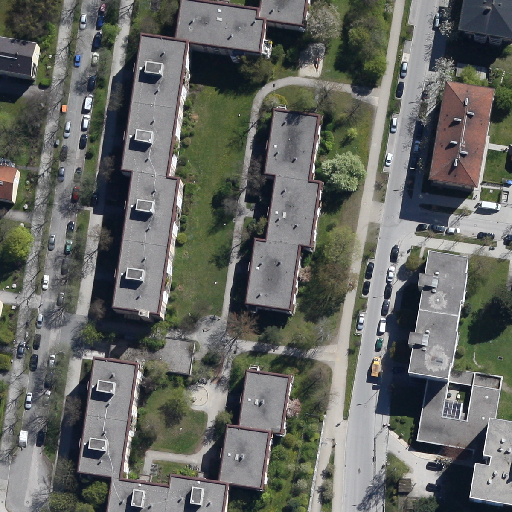
Referring expression: car driving on the road